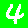
Digit: 4